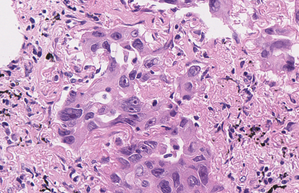
Tumor epithelial tissue: yes
Tumor-associated stroma tissue: yes
Normal tissue: no